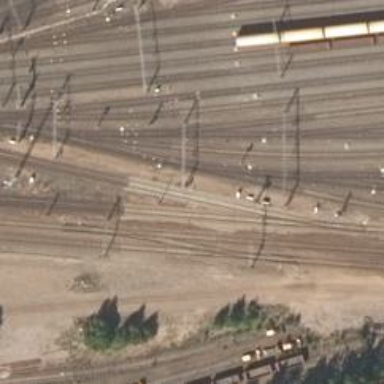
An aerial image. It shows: Railway signal.